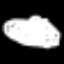
Label: The Eiffel Tower